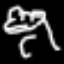
Label: frog